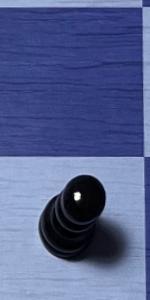
Label: Pawn_Black